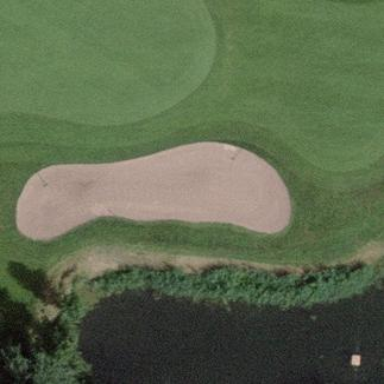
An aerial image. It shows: Golf bunker.